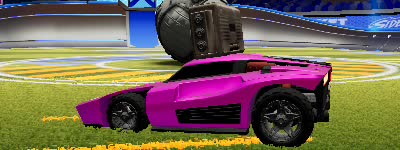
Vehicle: breakout